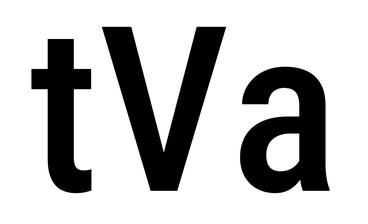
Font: Roboto_Condensed_Medium